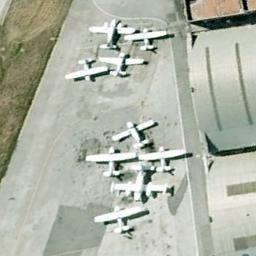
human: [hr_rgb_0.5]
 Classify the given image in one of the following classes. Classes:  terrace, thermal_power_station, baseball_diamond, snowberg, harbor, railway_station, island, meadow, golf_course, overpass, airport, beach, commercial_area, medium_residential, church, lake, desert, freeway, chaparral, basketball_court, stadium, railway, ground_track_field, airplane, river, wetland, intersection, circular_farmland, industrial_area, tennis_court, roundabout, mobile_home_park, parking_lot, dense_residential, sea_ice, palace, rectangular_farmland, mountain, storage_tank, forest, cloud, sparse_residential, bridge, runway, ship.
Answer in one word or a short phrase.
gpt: airplane